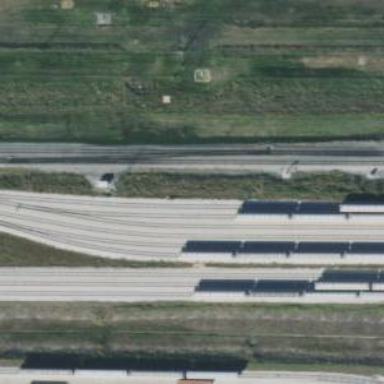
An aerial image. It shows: Railway spur junction.